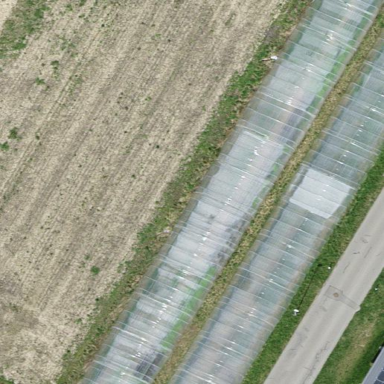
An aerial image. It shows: Greenhouse used for horticulture.